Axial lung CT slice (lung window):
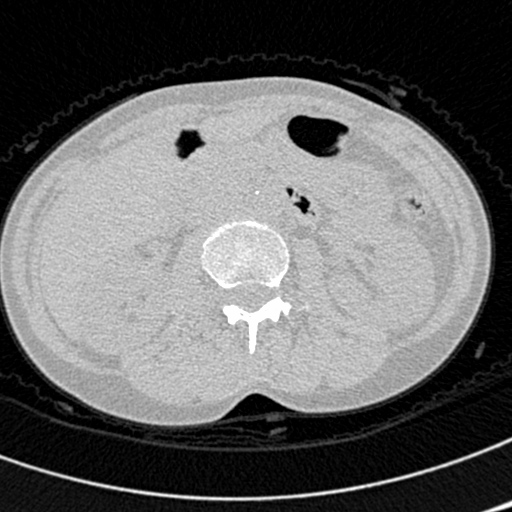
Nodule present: no